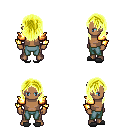
a pixel art fantasy rpg character, male body template, human, dark skin, gold arm armor, teal pants, gold long hairstyle, gray slippers, four views (front, back, left, right), 2x2 character sprite sheet, small pixel art, hard edges, no anti-aliasing